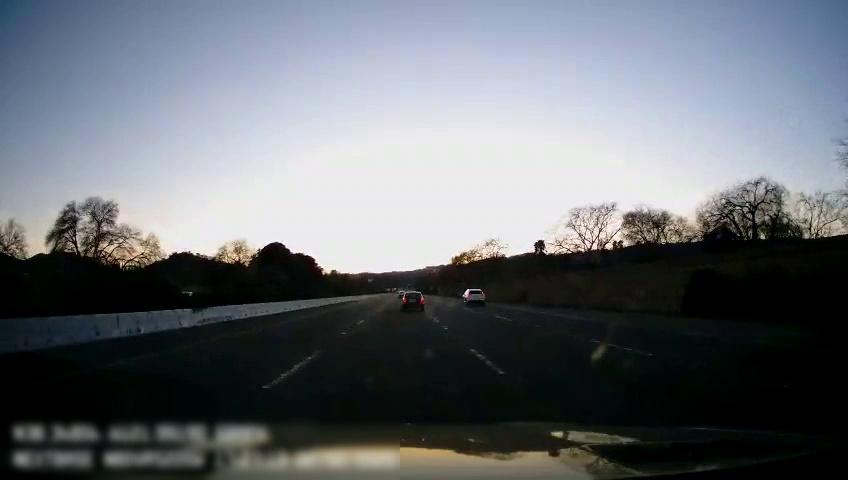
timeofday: Day
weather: Cloudy
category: Drivable Space
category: Vehicles | SUV
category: Vehicles | Car
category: Lanes | Current Lane
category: Lanes | Current Lane
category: Lanes | Alternate Lane
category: Lanes | Alternate Lane